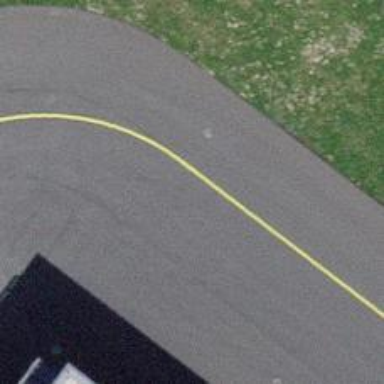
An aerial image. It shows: Image of taxiway at airport.